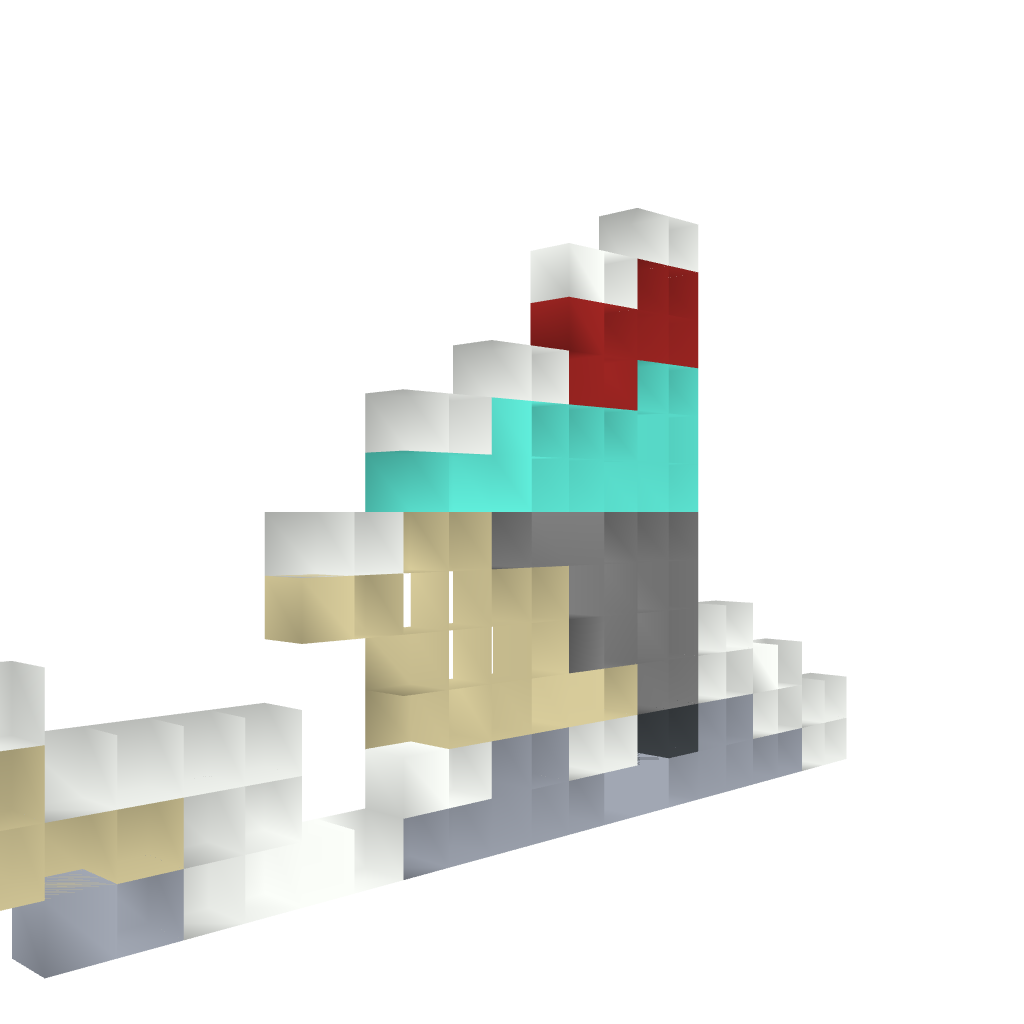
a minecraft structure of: King's Quest